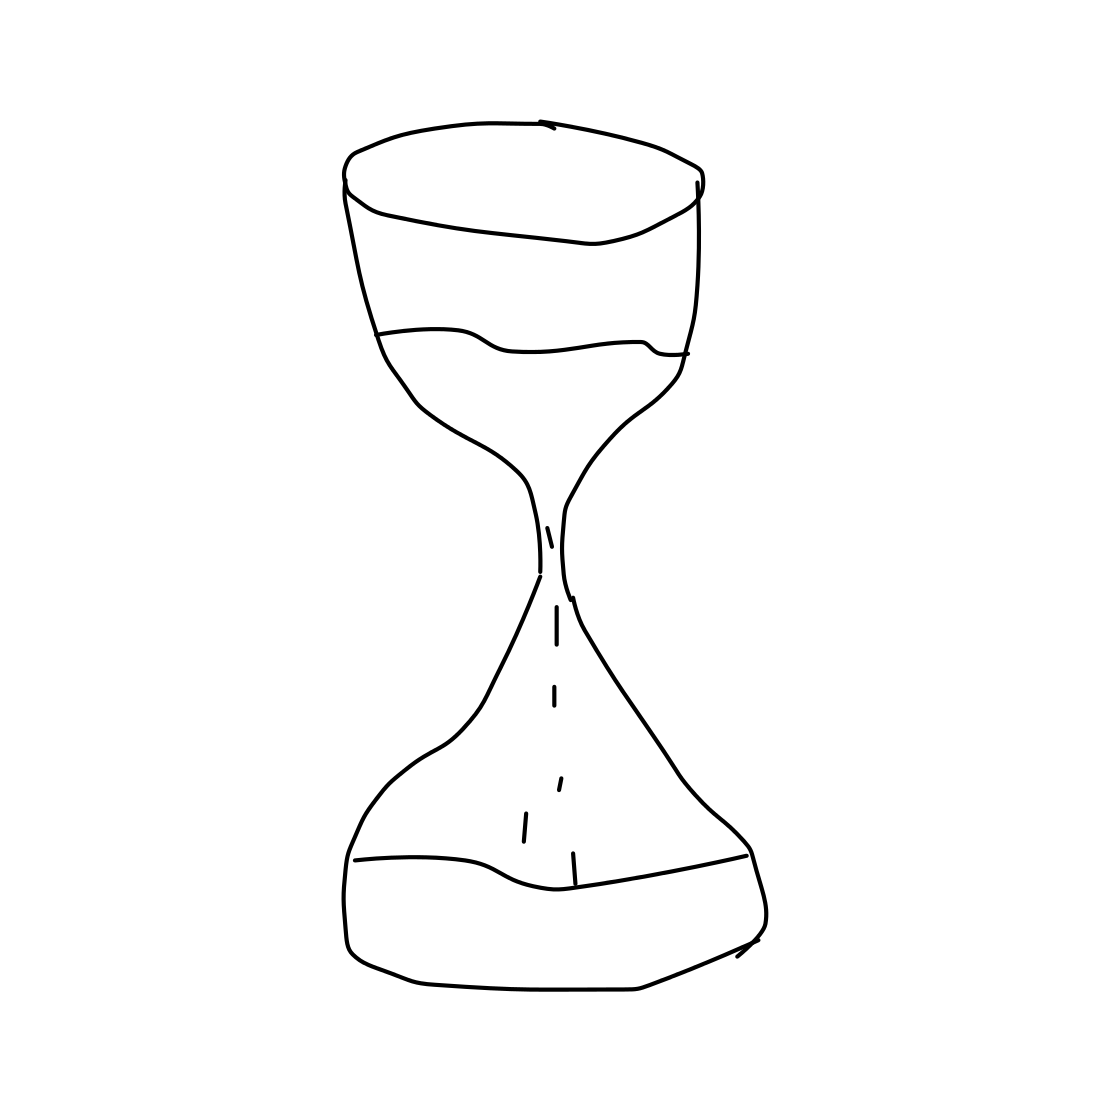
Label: hourglass